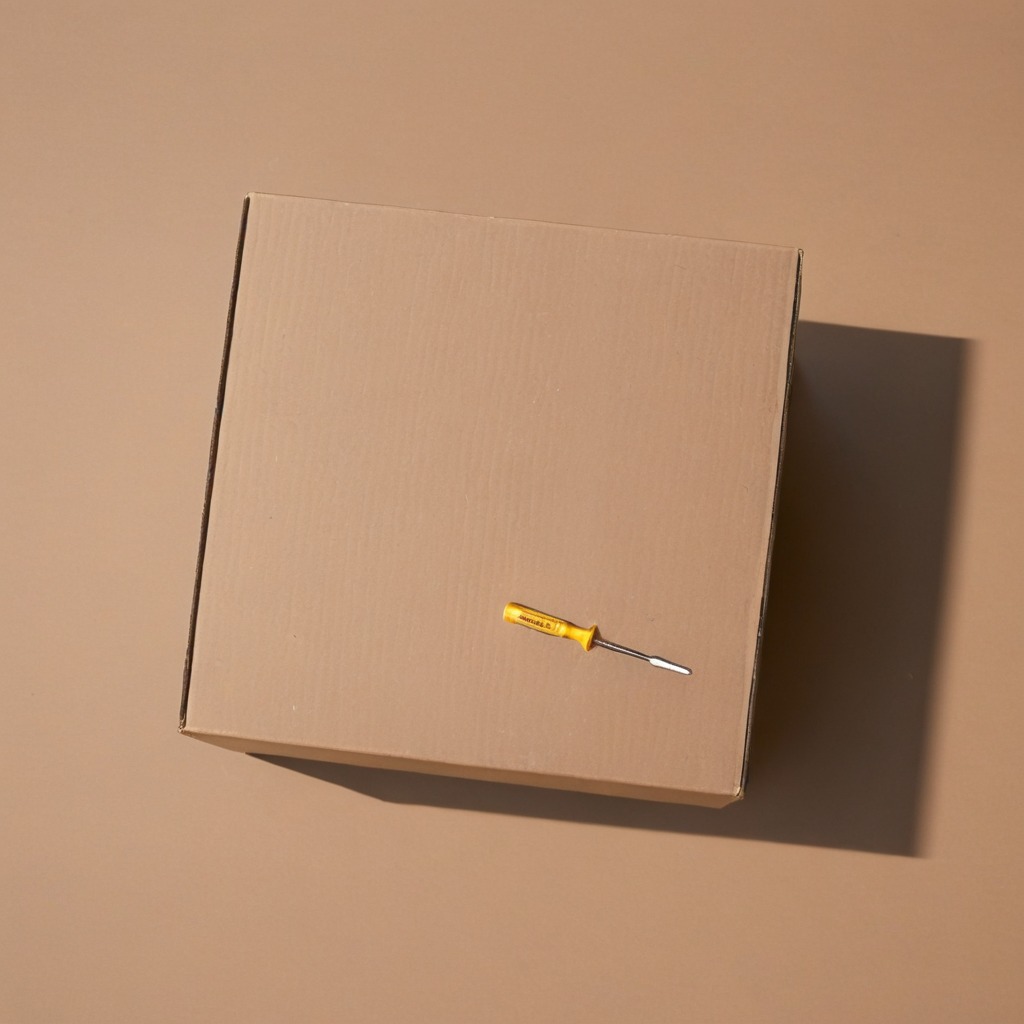
A screwdriver lying on the cardboard box surface.